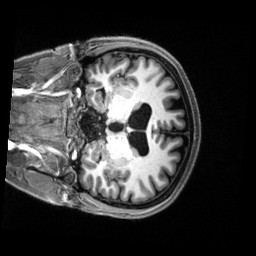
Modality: T1w
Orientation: coronal
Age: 21
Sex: female
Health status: healthy
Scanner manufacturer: siemens
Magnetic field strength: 3 T
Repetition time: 2.5 s
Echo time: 0.00222 s